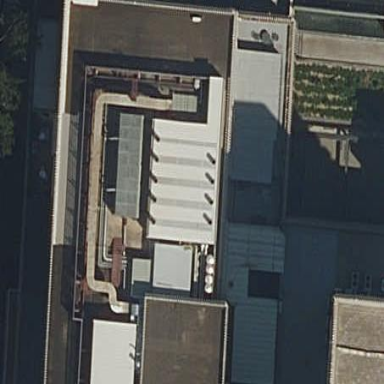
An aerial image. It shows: Part of building.